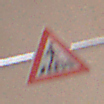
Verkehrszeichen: FussgaengerueberwegLinks
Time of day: Midday
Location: Outdoor (Urban)
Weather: PartlyCloudy
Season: NotSpecified
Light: Natural